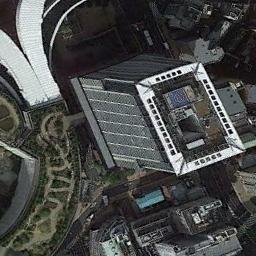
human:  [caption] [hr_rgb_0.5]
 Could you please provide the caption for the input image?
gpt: The commercial area is consist of many tall buildings .

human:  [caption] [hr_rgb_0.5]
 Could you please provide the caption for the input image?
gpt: The buildings in the business district are large .

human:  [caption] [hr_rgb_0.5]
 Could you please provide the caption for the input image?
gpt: A commercial area has a high-rise building and some other buildings while one of buildings has a lawn on the roof .

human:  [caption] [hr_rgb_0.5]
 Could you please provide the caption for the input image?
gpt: In a business district there are many tall buildings of different shapes and several roads with many cars and many trees .

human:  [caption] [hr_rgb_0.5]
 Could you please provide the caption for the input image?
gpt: There are buildings with white roofs on a commercial area .